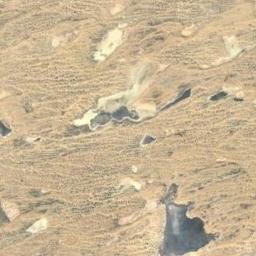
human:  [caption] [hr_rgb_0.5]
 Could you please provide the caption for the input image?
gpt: The light yellow desert with wavy stripes covers the gray bare land .

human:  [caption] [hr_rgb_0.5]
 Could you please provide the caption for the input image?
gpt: There are white desert with lines of green plants .

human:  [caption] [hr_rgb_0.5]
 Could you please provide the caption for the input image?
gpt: Nothing else can be seen in this desert .

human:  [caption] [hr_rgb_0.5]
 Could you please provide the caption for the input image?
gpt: The desert has yellow sand, Some ravines and dunes and some hills are also in the desert .

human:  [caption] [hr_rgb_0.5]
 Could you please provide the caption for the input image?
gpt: A yellow desert with many white rocks and black rocks .